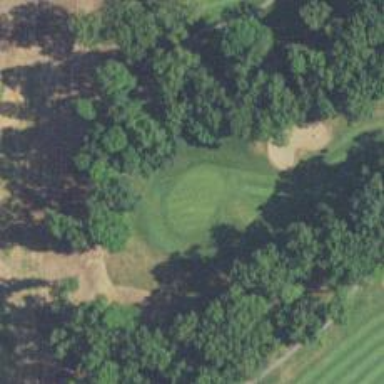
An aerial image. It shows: Golf hole.